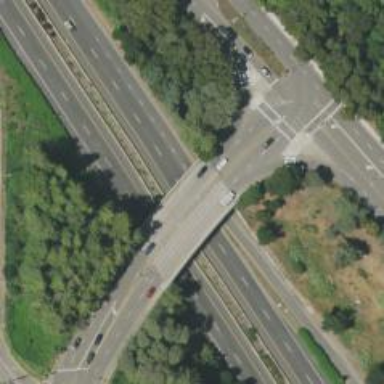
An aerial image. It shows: Secondary road with shared cycleway crossing bridge.